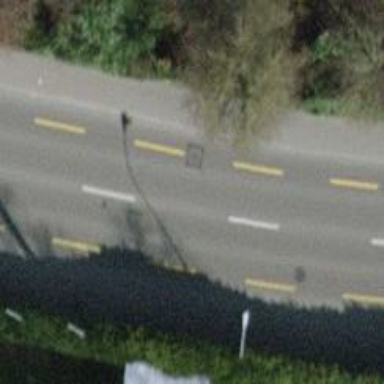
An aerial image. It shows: Secondary asphalt road with cycle lane. Separate sidewalks on both sides.